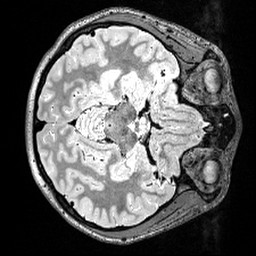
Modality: T2w
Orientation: axial
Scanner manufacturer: siemens
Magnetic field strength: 3 T
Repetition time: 3.2 s
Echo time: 0.566 s